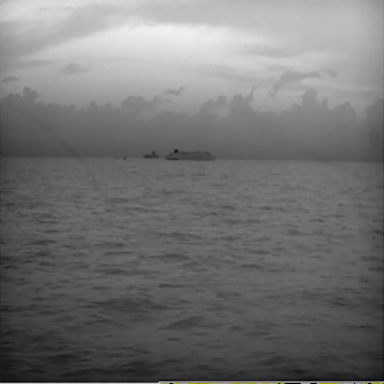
There is a fishing_boat in the infrared image.